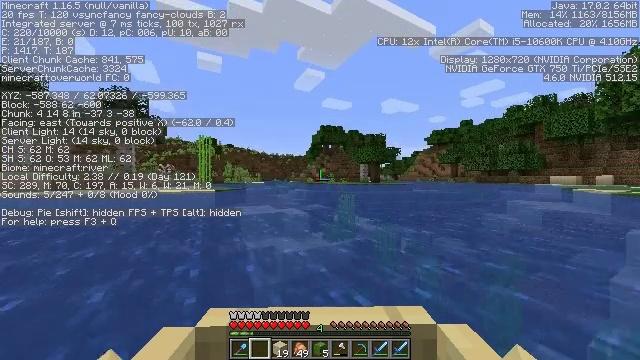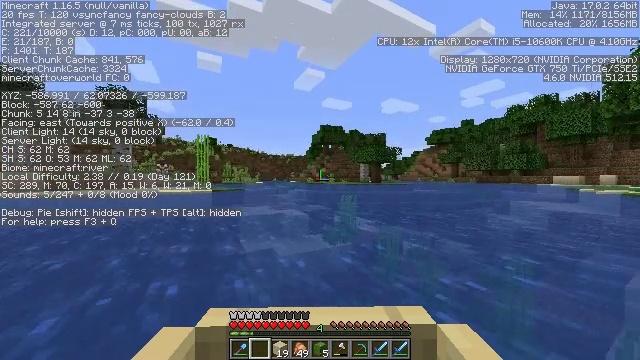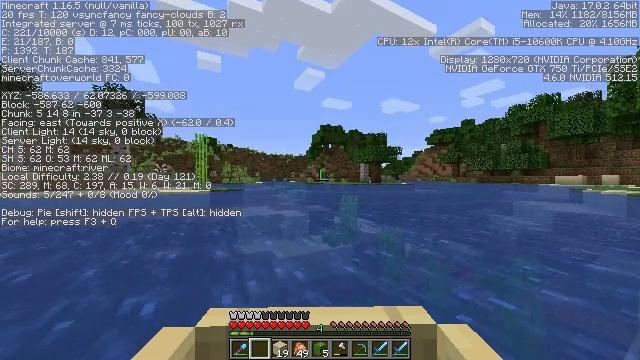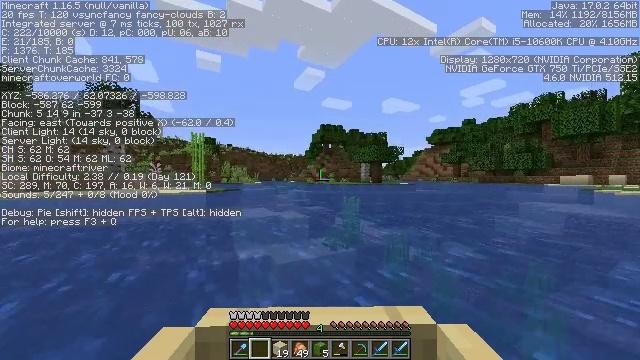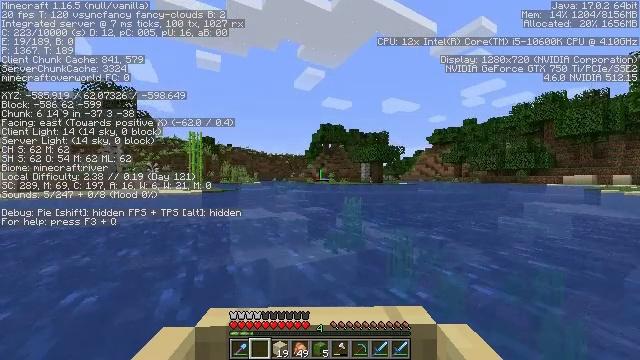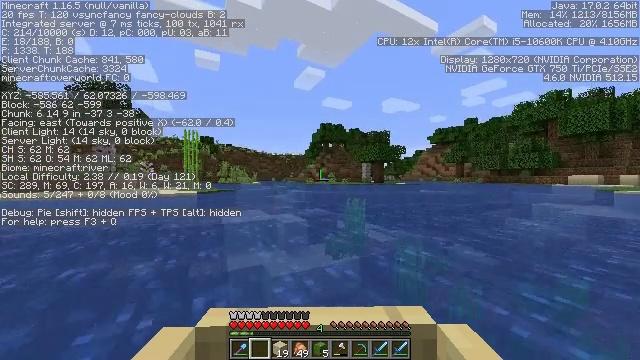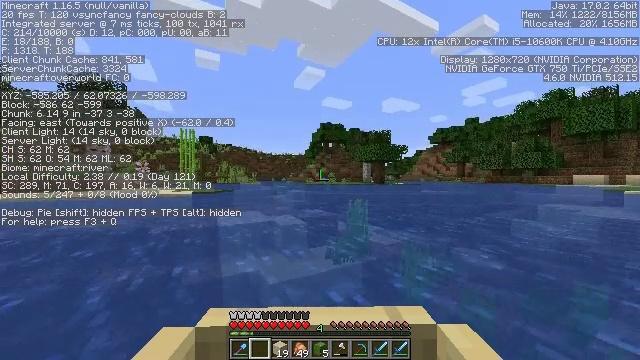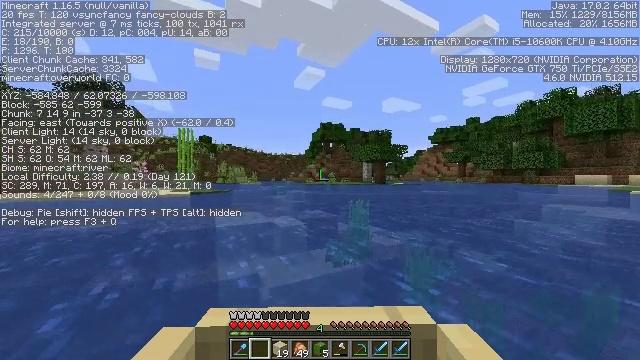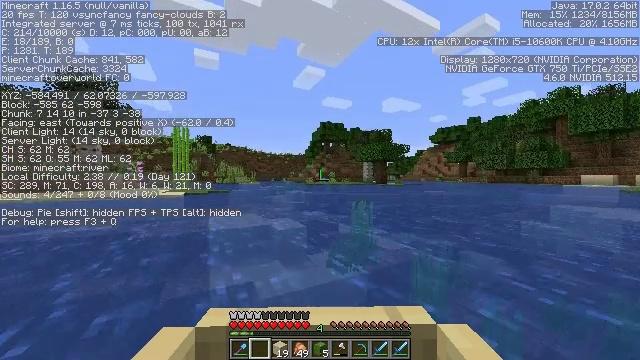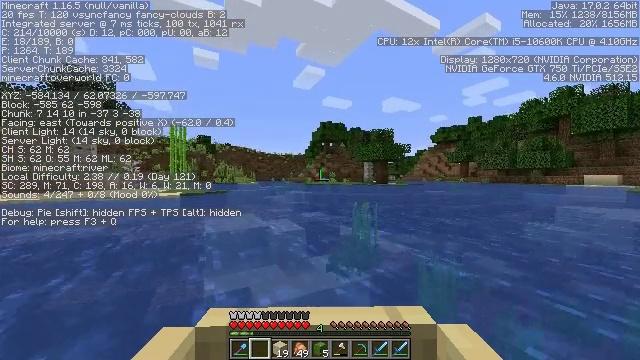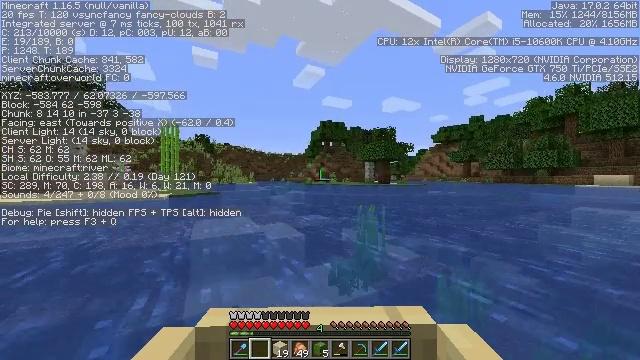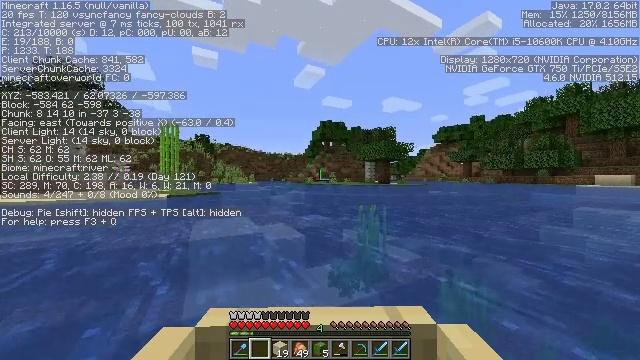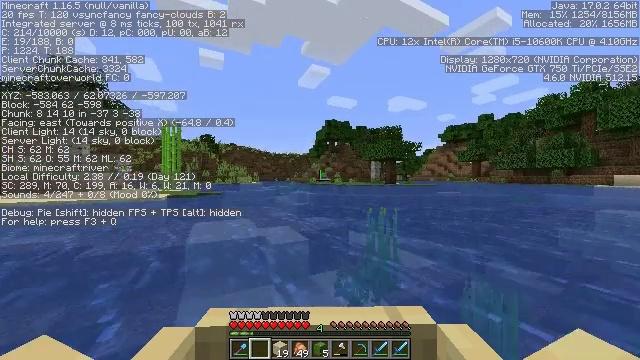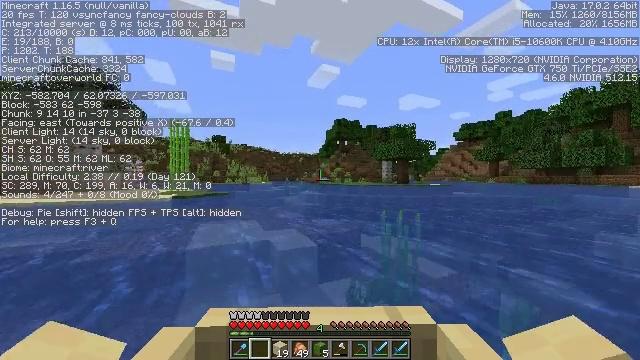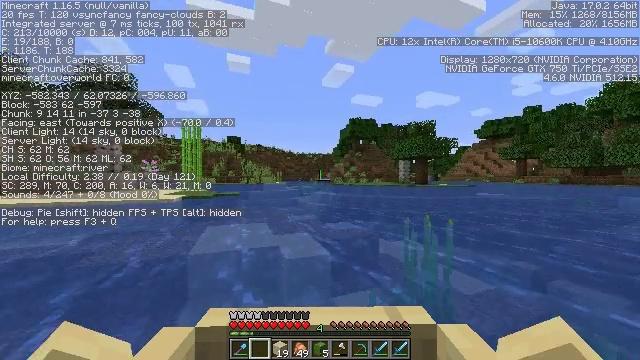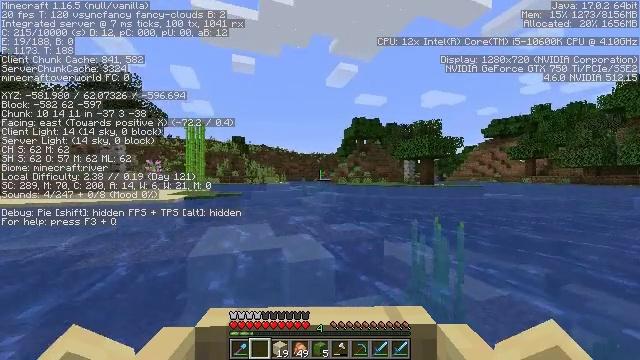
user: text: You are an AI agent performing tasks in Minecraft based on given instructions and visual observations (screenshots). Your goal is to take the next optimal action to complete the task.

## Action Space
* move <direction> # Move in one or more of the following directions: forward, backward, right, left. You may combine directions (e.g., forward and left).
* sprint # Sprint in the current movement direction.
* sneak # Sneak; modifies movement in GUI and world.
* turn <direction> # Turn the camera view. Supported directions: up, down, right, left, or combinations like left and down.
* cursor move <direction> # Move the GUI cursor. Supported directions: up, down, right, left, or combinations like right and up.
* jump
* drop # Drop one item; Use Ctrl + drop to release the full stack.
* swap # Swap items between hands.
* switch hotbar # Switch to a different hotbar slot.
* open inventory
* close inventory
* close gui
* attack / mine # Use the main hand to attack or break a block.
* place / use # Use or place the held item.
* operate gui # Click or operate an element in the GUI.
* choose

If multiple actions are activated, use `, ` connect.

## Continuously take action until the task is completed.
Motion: motion action
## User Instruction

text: Harvest seagrass from the waterbed.
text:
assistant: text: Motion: move forward
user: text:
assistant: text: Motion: move forward
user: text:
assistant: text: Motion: move forward
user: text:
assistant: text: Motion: move forward
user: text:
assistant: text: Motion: move forward
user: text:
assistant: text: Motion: move forward
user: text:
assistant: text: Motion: move forward
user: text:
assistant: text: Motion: move forward
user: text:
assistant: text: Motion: move forward
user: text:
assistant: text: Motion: move forward and move left
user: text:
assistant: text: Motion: move forward and move left
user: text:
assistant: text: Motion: move forward and move left
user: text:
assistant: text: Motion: move forward
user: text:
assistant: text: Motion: move forward
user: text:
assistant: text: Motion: move forward
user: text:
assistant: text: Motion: move forward
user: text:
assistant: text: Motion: move forward
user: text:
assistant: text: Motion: move forward
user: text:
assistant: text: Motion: move forward
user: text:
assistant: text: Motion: move forward
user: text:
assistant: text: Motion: move forward
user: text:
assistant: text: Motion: move forward
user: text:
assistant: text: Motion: move forward
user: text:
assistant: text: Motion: move forward
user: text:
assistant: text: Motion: move forward
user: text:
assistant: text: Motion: move forward
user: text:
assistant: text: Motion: move forward
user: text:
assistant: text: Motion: move forward
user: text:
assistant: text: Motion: move forward
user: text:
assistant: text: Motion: move forward